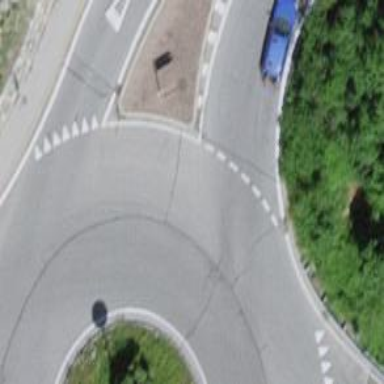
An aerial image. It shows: Tertiary road with asphalt surface leading to roundabout.